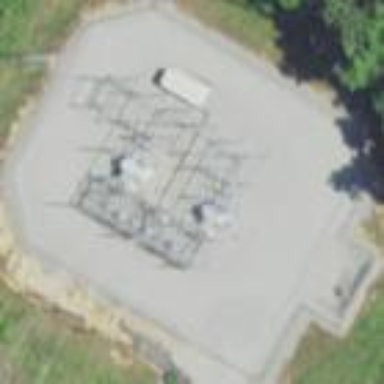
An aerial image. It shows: Distribution power substation secured by fence.